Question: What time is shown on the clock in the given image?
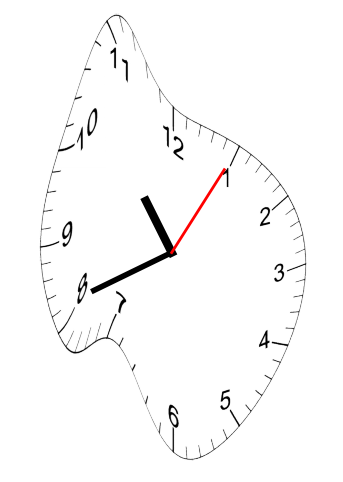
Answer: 10:41:05